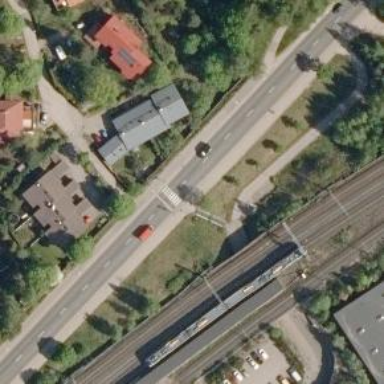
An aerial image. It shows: Footway along the road.